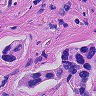
Metastatic tissue present: yes